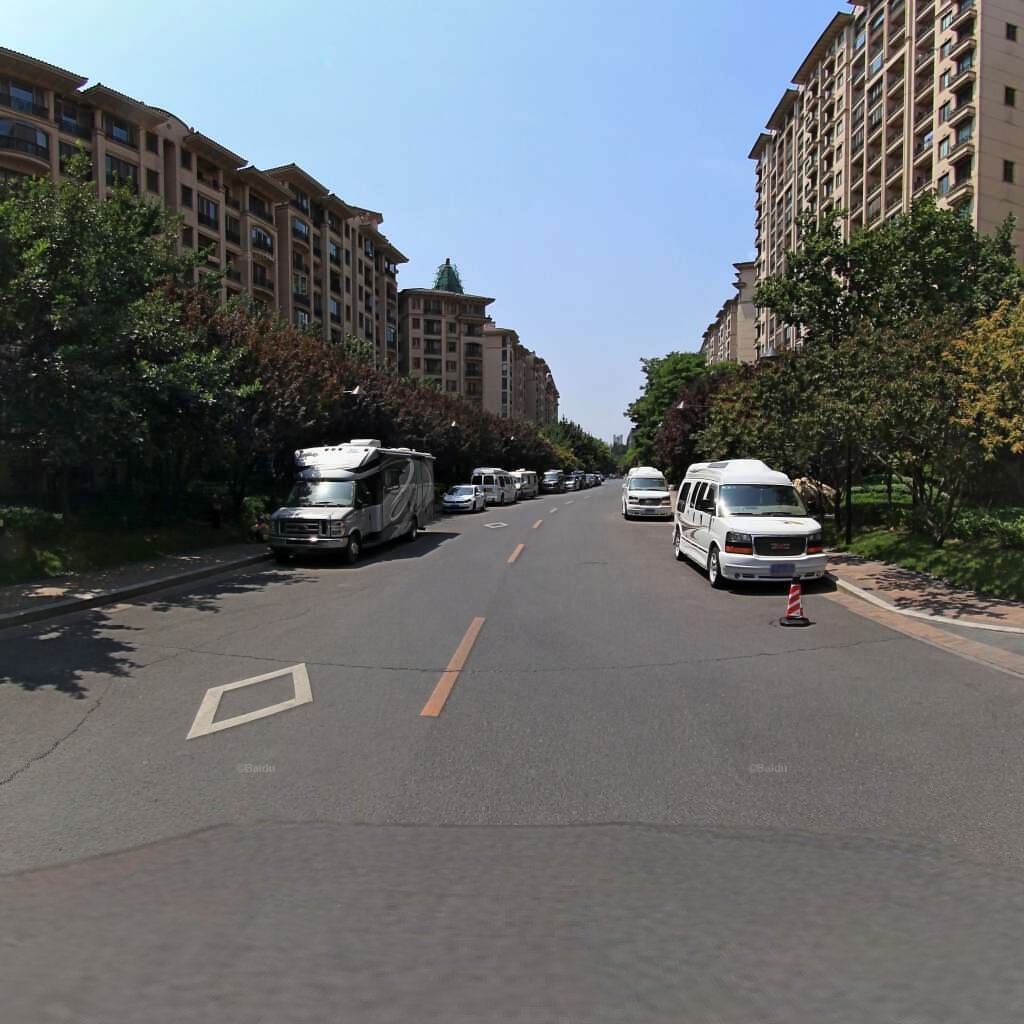
Region: Chaoyang
Road damage annotations: longitudinal crack, transverse crack